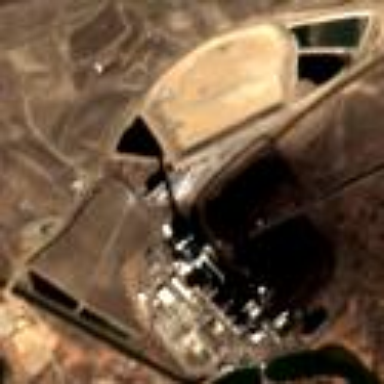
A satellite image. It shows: Industrial area with coal-powered plant.